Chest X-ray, AP view. Patient: 32 years old, sex M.
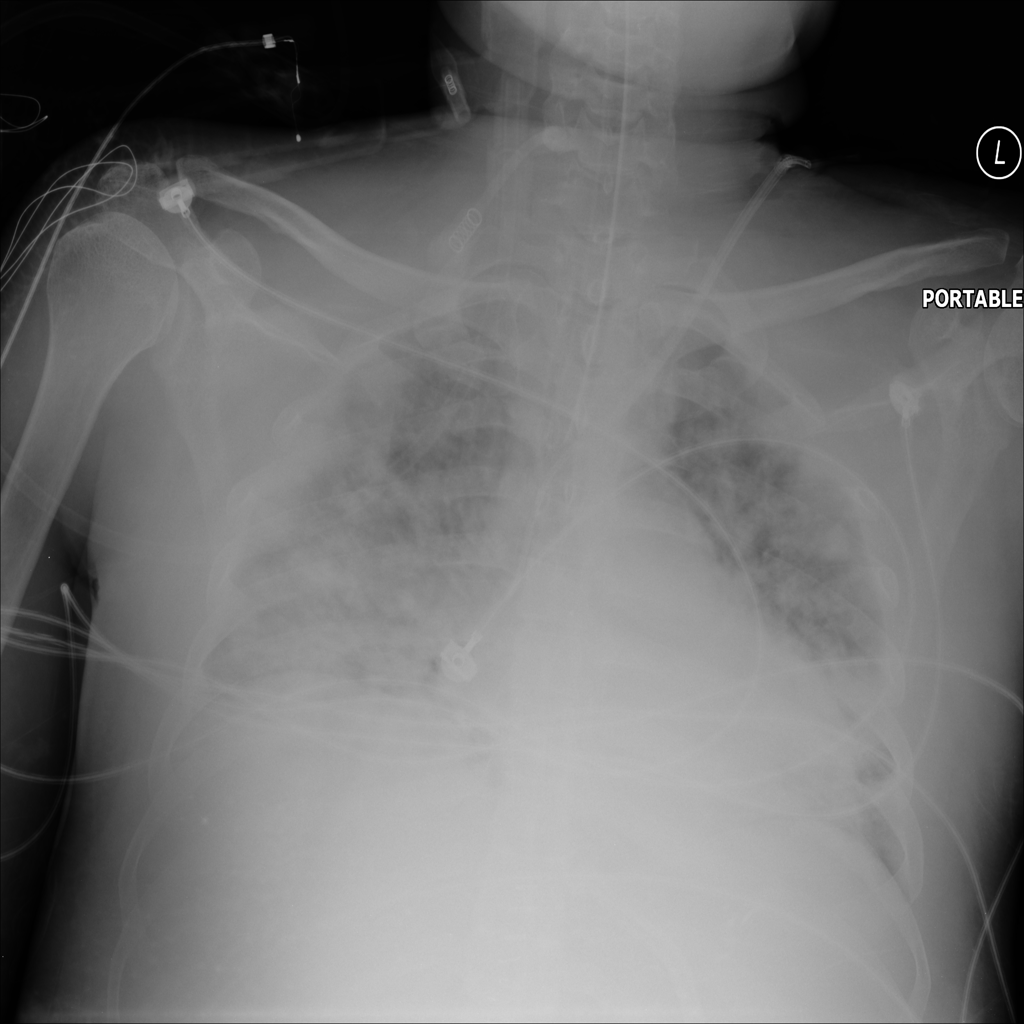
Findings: No Finding